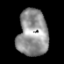
Tissue: prostate
Cell type: Myeloid cells
Senescence score: 0.2644
Nuclear area (px): 1380
Mean DAPI intensity: 146.244